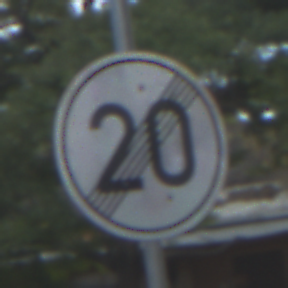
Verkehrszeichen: EndeGeschwindigkeit20
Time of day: MorningAfternoon
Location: Outdoor (Suburban)
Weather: PartlyCloudy
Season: NotSpecified
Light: Natural